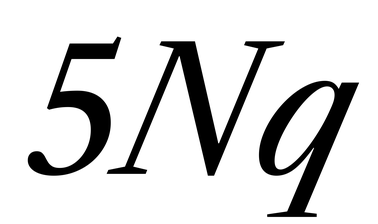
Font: LibreCaslonText-Italic_Italic